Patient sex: M
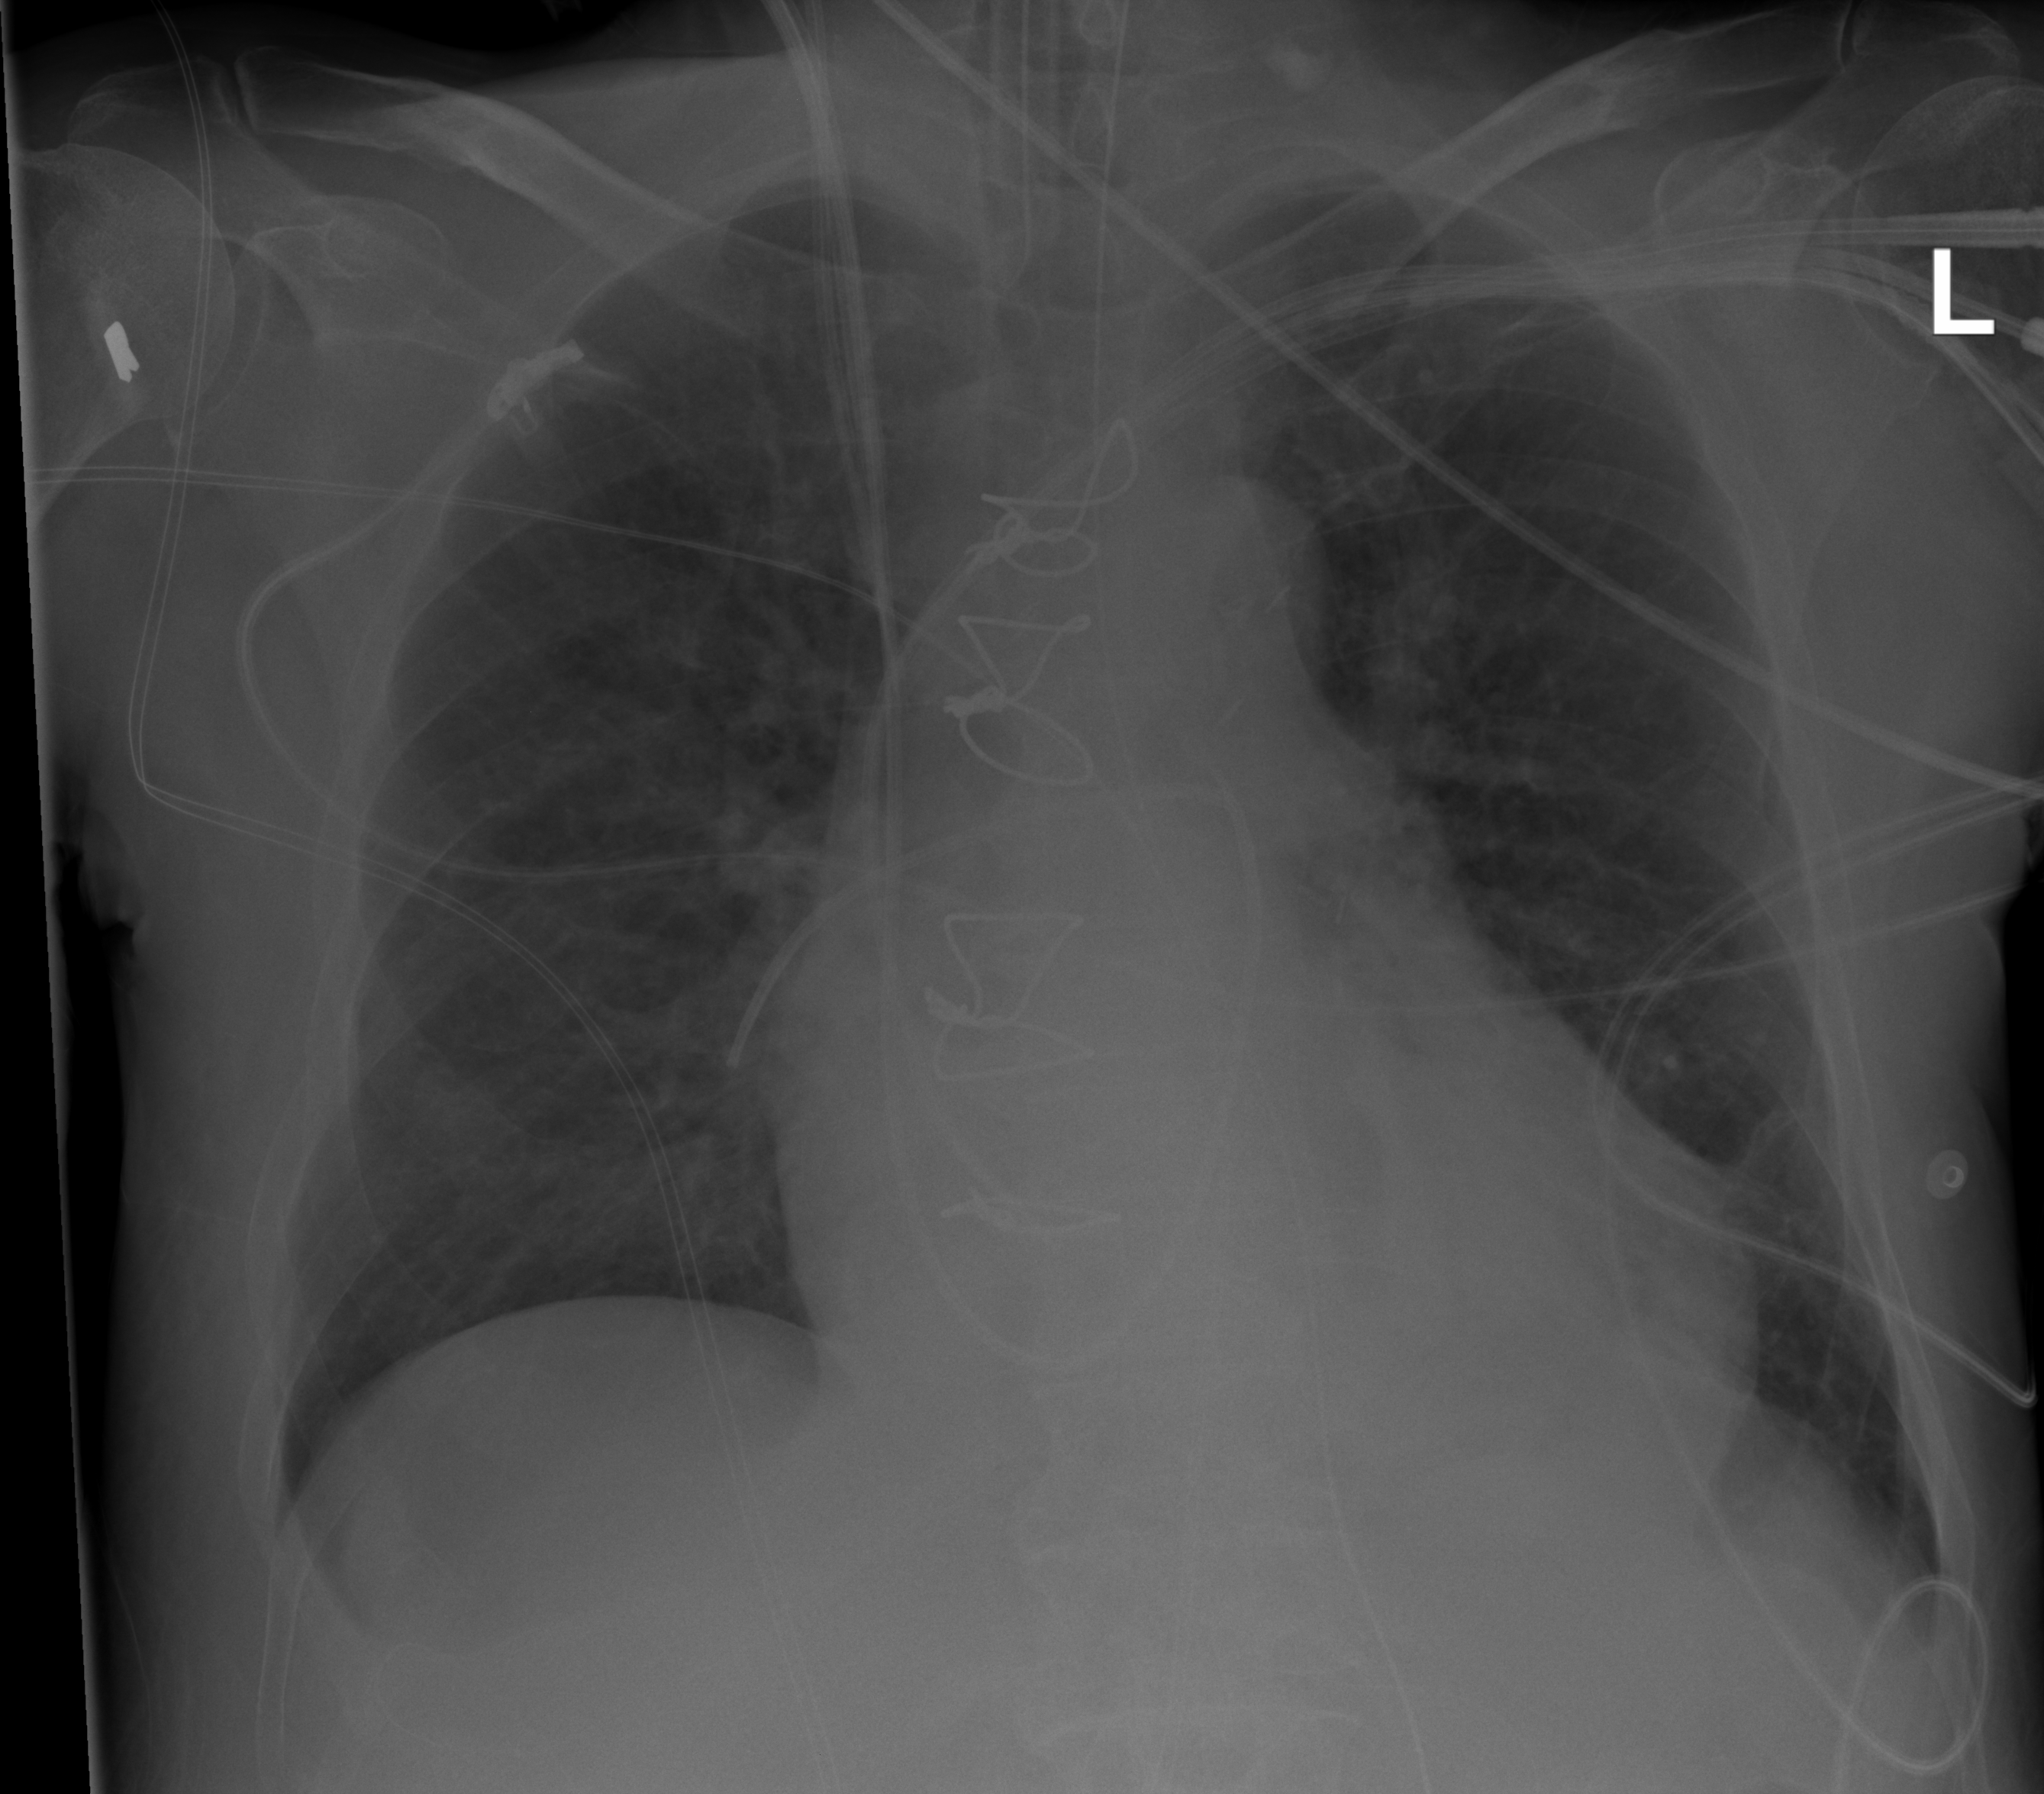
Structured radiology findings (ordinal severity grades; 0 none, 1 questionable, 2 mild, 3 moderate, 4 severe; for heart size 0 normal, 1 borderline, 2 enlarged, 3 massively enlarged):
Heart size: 2
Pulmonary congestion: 2
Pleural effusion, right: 0
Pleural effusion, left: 2
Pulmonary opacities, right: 0
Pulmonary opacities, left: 0
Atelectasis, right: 0
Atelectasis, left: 2